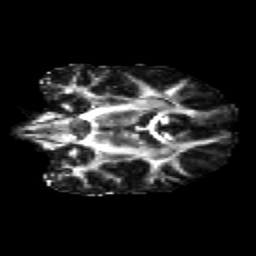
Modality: FA
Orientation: coronal
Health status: healthy
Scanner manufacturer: siemens
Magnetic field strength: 3 T
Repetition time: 12 s
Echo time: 0.092 s